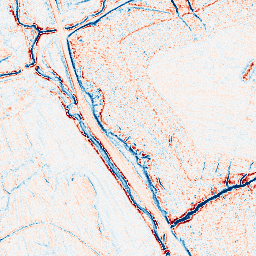
Category: edge_preserving
Decomposition family: anisotropic_diffusion
Decomposition parameters: iterations: 20
kappa: 10
gamma: 0.05
Upsampling method: sinc_hamming
Upsampling parameters: scale: 4
kernel_size: 16
Upsampling scale: 4